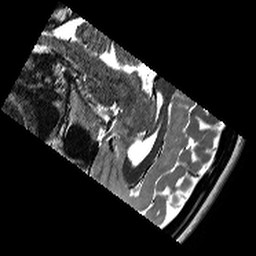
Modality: T2w
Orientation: sagittal